Question: Some years ago I read about an algorithm: it labels graph's edges so path from source node X to destination node Y is always the same sequence of labels, independently from which node you select as source X. How is it called?
(I can't remember which kind of conditions should be satisfied by graph)
Here an example (created by me):

- - - -
Starting from any vertex as source you using the path above you always reach the destination vertex.
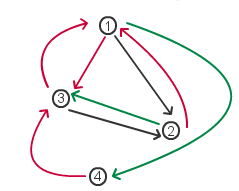
Answer: There is the Road Coloring Problem:
(<URL>
It was recently proved (<URL> that if the graph is aperiodic and every vertex has the same out-degree, such a coloring exists:
Trahtman also give an O(n^3) algorithm for the problem.
You should search for "road coloring problem algorithm" and its variants (for example one can relax the condition to aperiodicity, but I think it's an open problem so far).